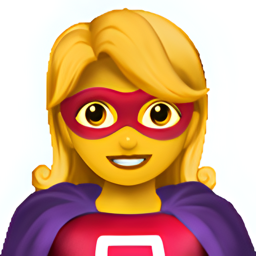
Name: superhero
Emoji: 🦸
Group: People & Body
Sub-group: person-fantasy